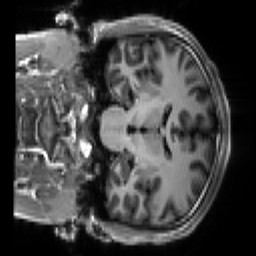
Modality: T1w
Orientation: coronal
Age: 18
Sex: male
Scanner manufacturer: siemens
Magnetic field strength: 3 T
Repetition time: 2.3 s
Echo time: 0.00266 s